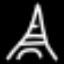
Label: The Eiffel Tower